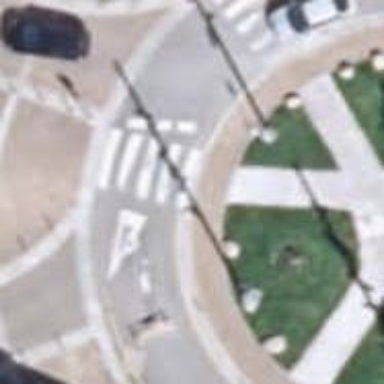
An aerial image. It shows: Uncontrolled crossing on footway with paving stones.